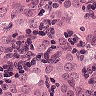
Metastatic tissue present: yes